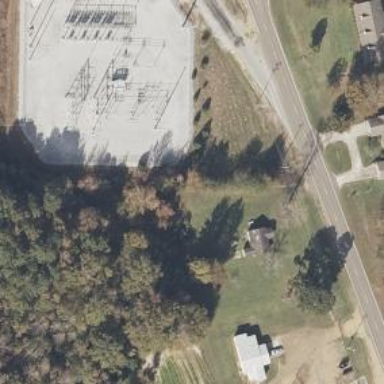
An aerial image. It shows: Distribution level power substation surrounded by fence.